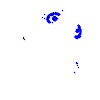
Particle: electron